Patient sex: F
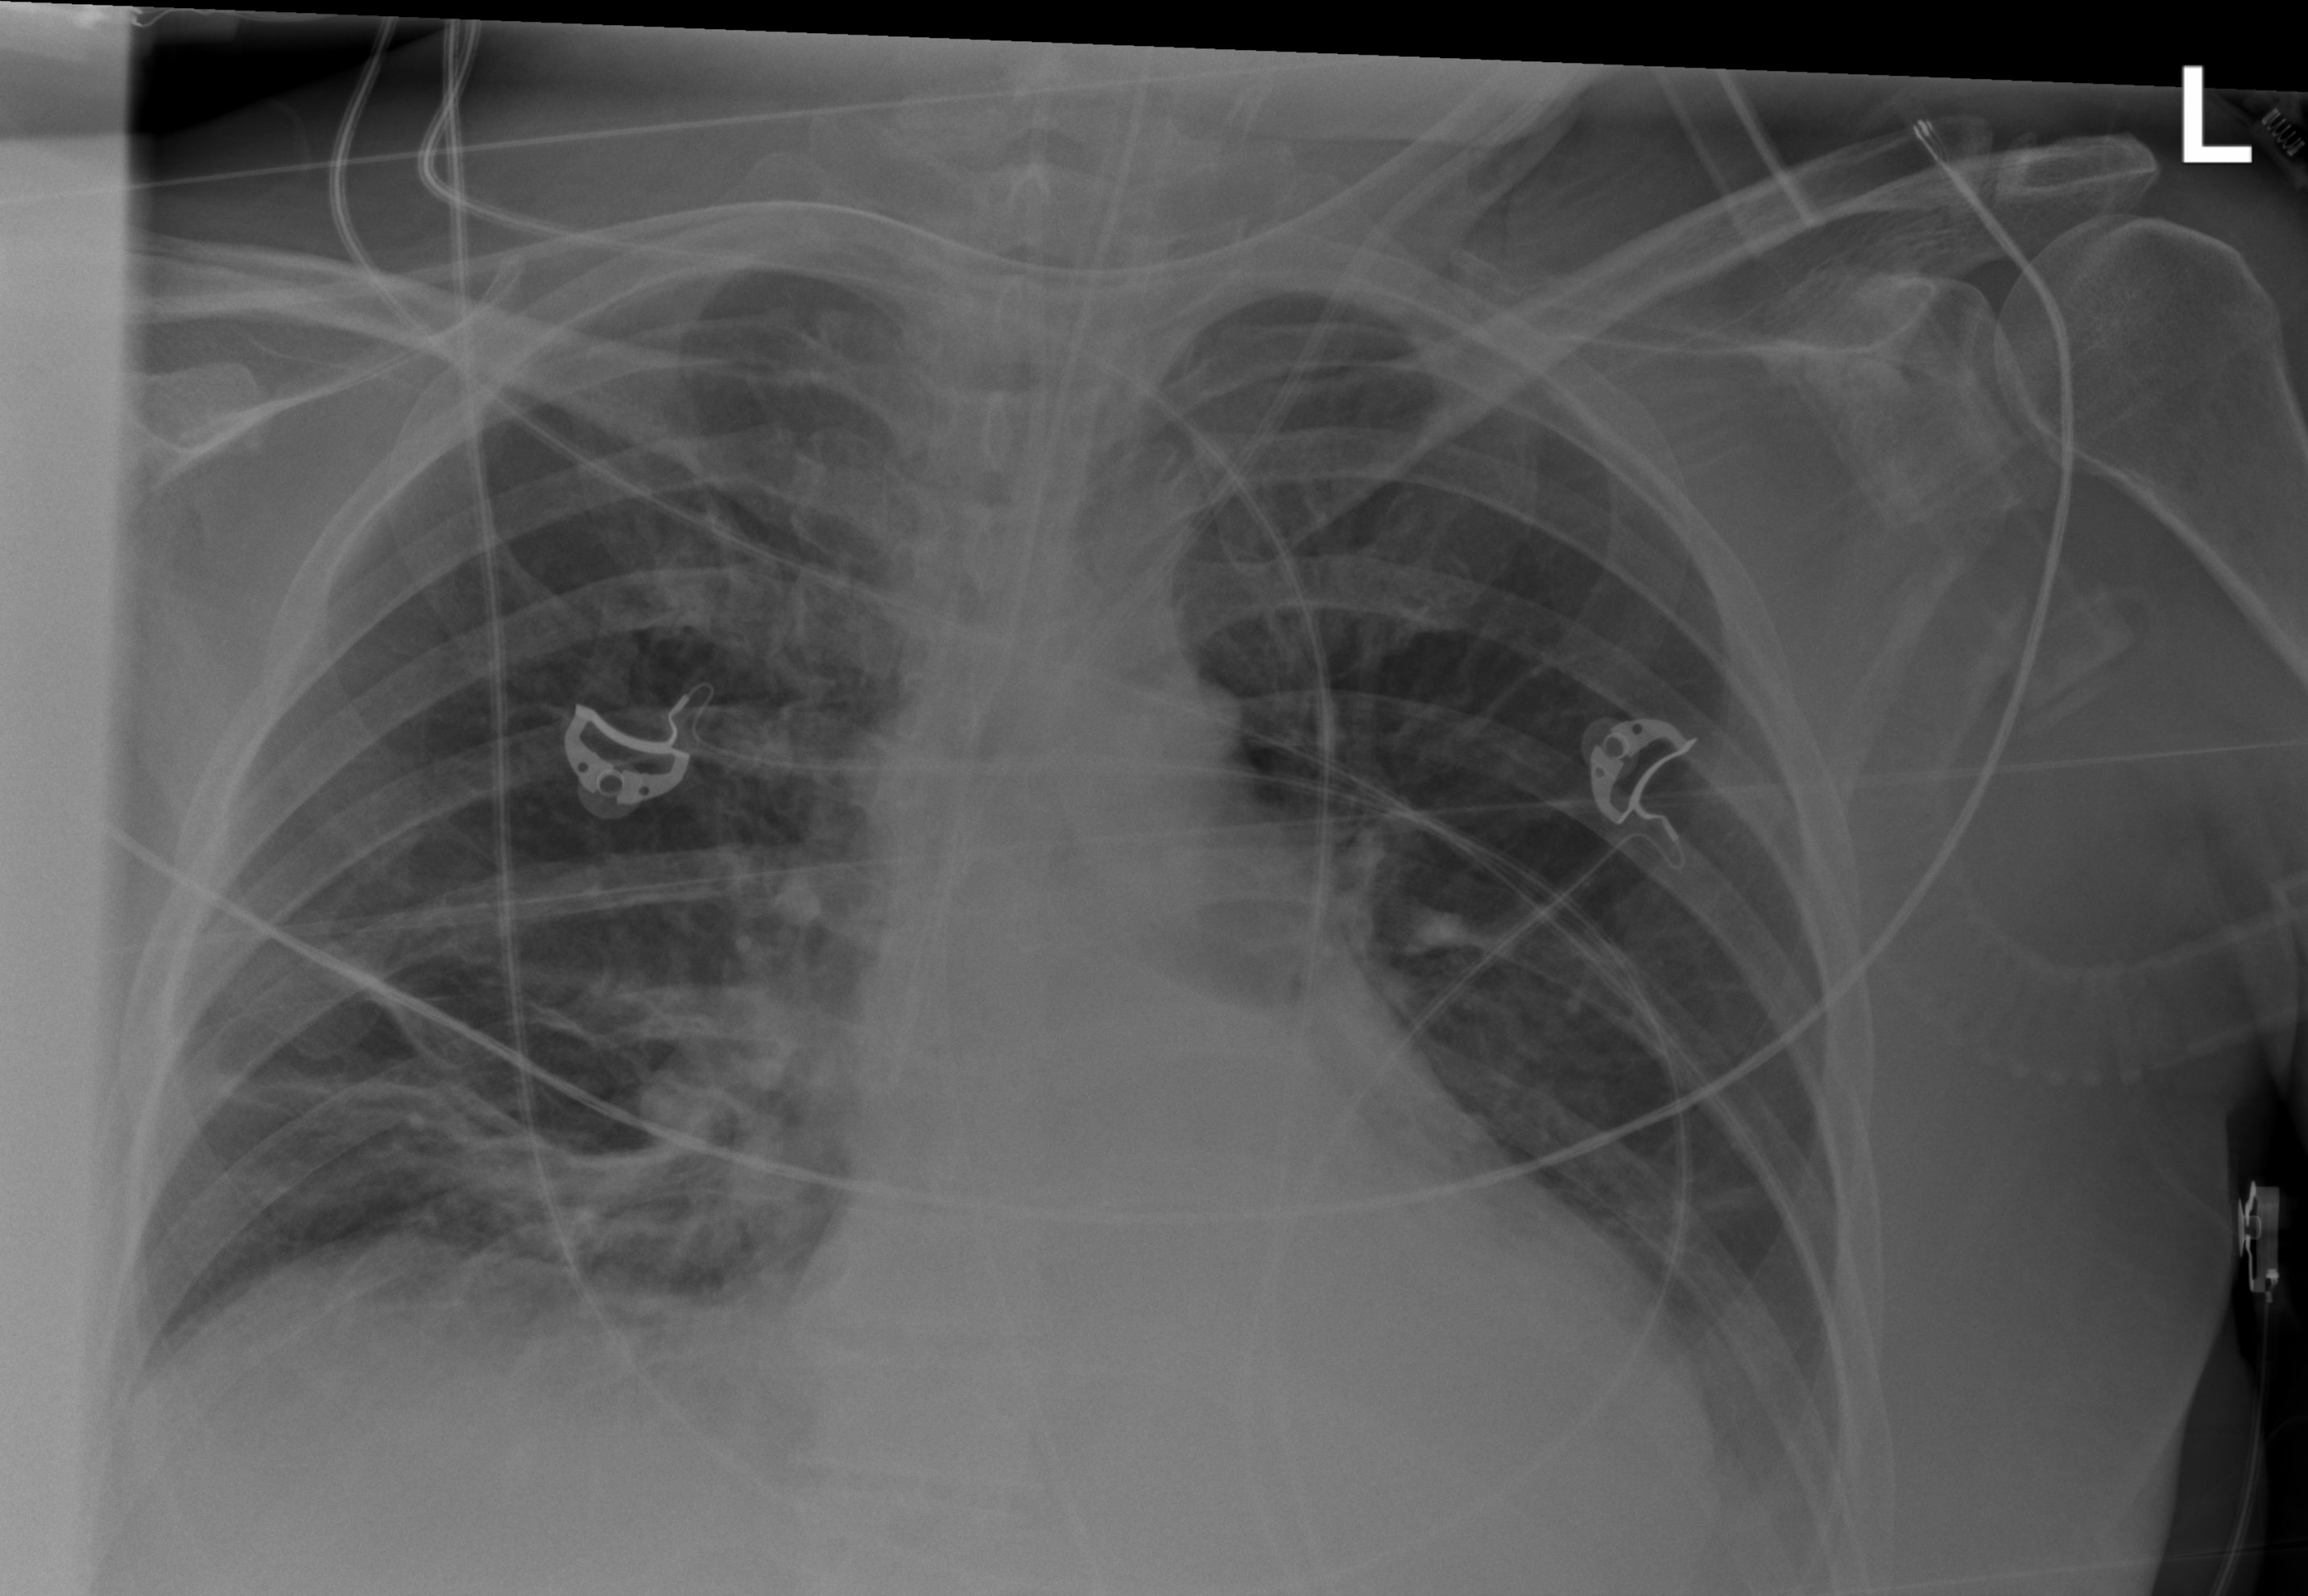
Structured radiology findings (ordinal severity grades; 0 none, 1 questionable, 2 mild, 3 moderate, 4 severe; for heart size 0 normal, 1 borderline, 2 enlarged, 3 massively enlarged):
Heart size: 1
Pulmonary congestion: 2
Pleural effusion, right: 1
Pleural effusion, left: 2
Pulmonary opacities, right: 2
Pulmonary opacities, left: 0
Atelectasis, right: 2
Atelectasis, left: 2